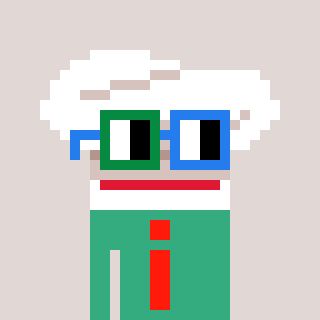
a pixel art character with square green and blue glasses, a chef hat-shaped head and a teal-colored body on a warm background